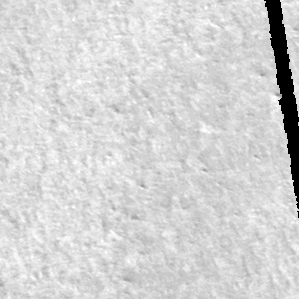
Label: frost